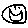
Label: smiley face